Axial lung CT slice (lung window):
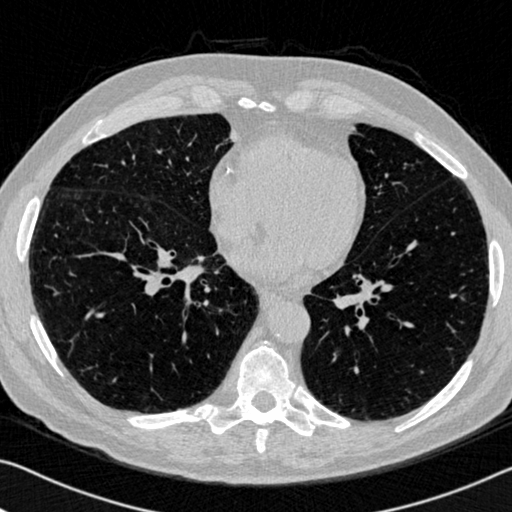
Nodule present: no